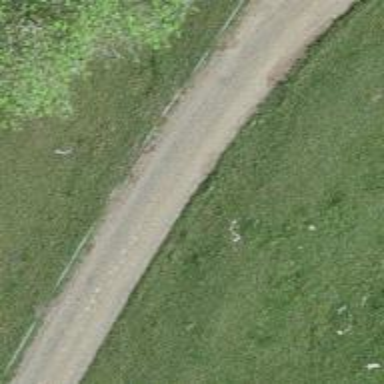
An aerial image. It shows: Unclassified road.